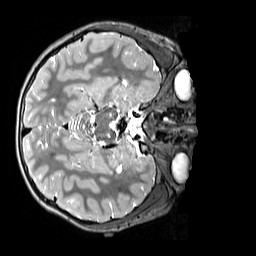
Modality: T2w
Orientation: axial
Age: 10
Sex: male
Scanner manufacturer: siemens
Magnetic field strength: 3 T
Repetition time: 3.2 s
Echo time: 0.408 s